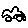
Label: car